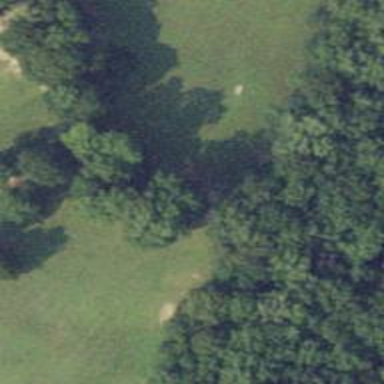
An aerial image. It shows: Disc golf hole.